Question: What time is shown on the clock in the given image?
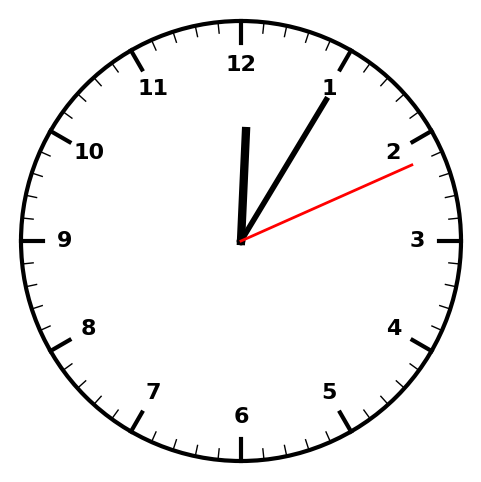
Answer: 12:05:11